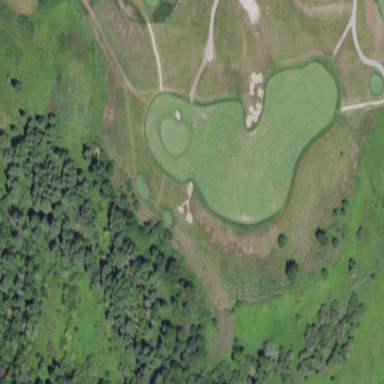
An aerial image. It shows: Rough area on grassy golf course.